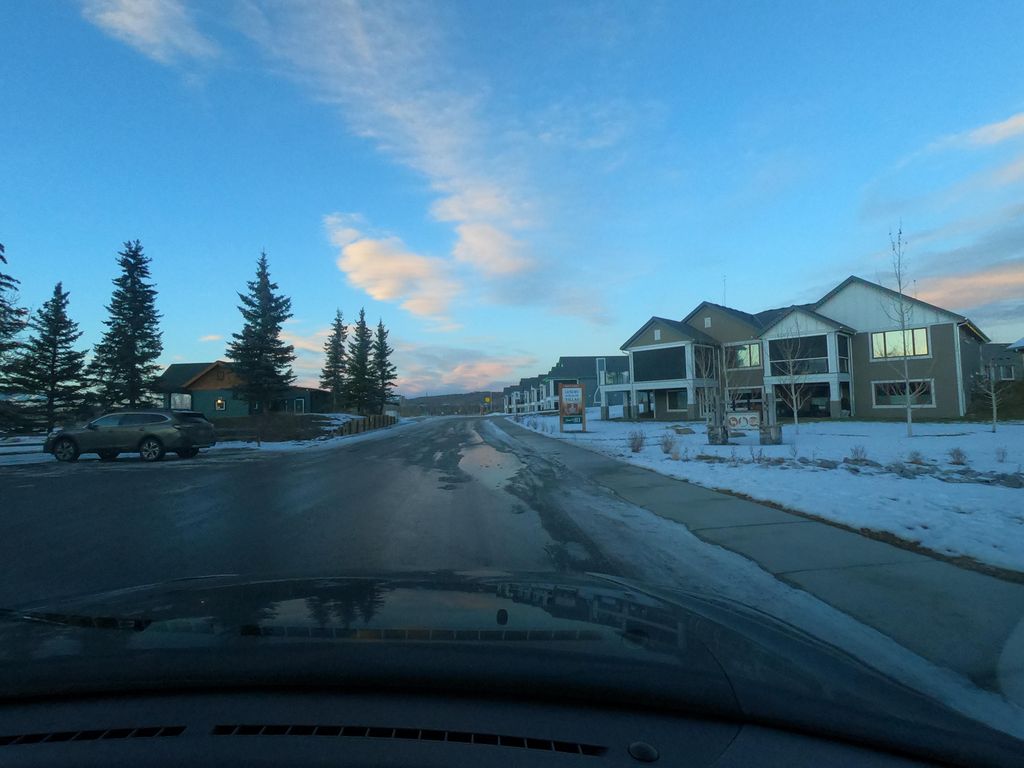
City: calgary